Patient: sex M, age 53
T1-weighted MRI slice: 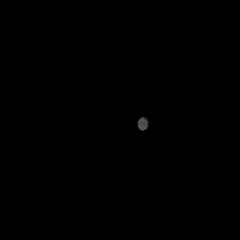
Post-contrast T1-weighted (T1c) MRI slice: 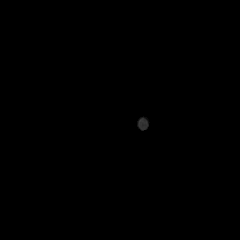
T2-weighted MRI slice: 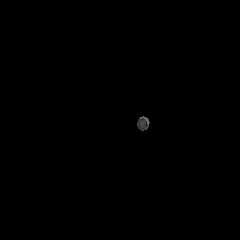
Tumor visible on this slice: no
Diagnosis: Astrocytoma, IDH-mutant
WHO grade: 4